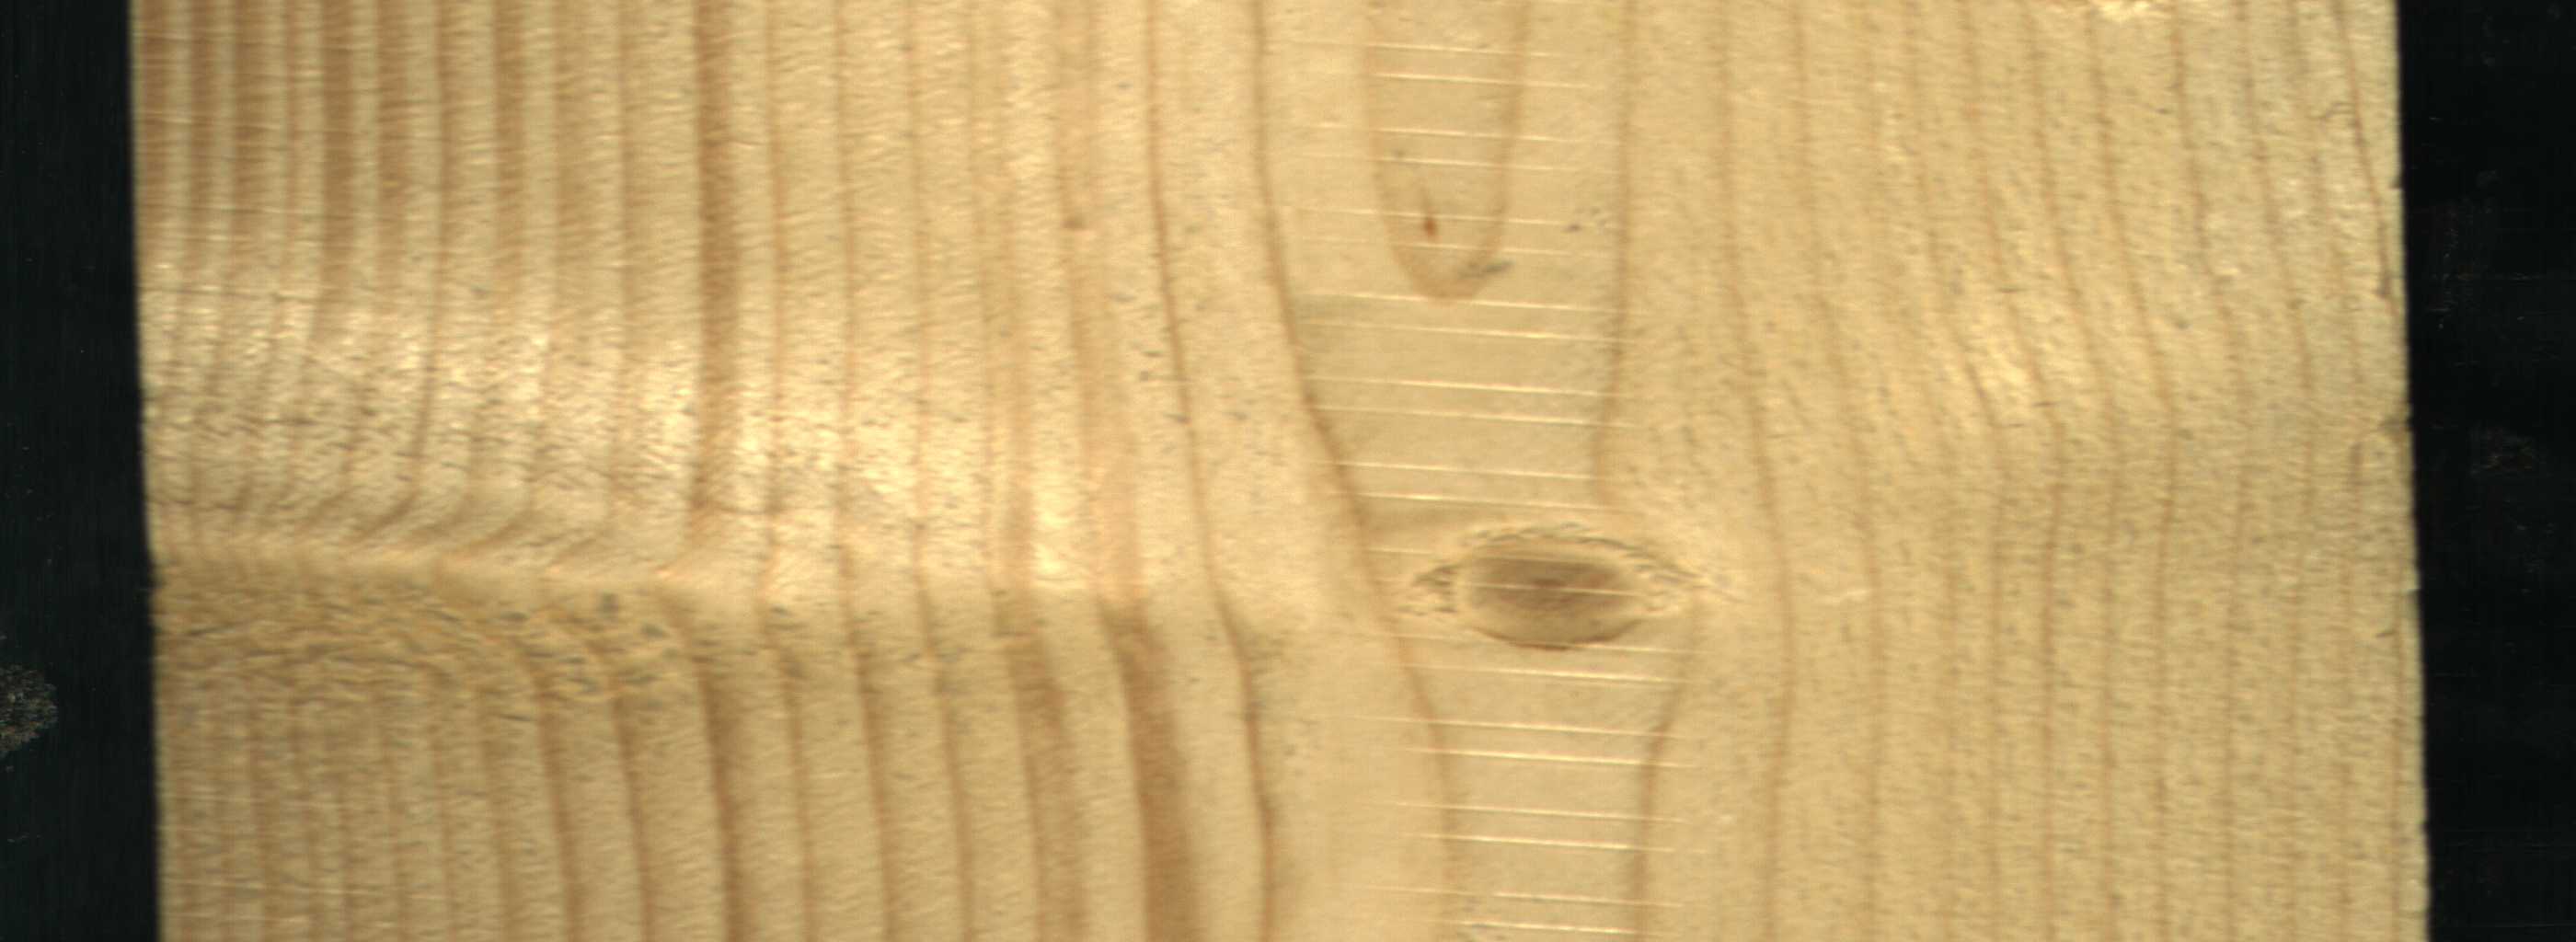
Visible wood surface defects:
Live_Knot